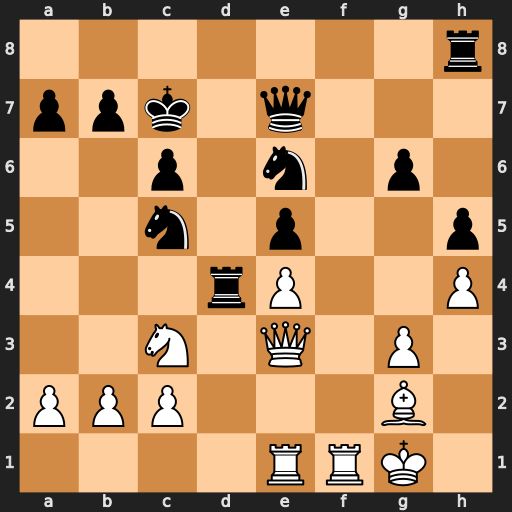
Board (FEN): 7r/ppk1q3/2p1n1p1/2n1p2p/3rP2P/2N1Q1P1/PPP3B1/4RRK1
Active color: w
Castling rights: -
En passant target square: -
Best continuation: Nd5+ cxd5 exd5